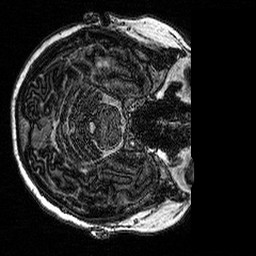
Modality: MP2RAGE
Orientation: axial
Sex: female
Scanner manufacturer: siemens
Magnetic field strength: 3 T
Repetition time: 5 s
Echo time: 0.00292 s